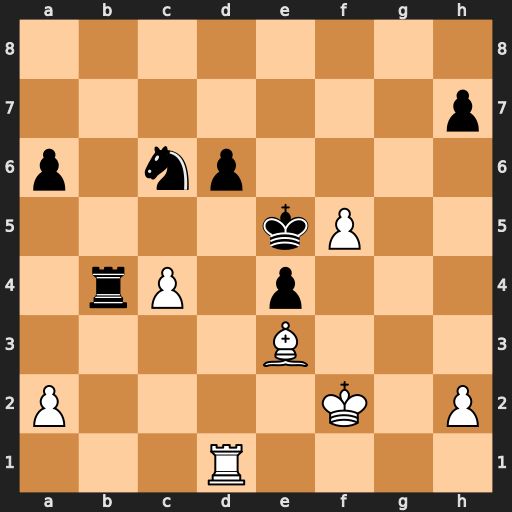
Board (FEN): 8/7p/p1np4/4kP2/1rP1p3/4B3/P4K1P/3R4
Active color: w
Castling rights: -
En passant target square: -
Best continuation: Rd5+ Kf6 Rxd6+ Kxf5 Rxc6